Question: I want to insert into my table a column named 'S' that will get some string value based on a value it gets from a table column.
For example: 'for each ID (a.z)' I want to gets it's string value stored in another table. The string value is returned from another method that gets it through a Linq query.
- -
This is the structure of the information I need to get:
> a.z is the ID in the first square in table #1, from this ID I get another id in table #2, and from that I can get my string value that I need to display under column 'S'.

'''
var q = (from a in v.A join b in v.B
on a.i equals b.j
where a.k == "aaa" && a.h == 0
select new {T = a.i, S = someMethod(a.z).ToString()})
return q;
'''
The line 'S = someMethod(a.z).ToString()' causing the following error:
> Unable to cast object of type 'System.Data.Linq.SqlClient.SqlColumn'
to type 'System.Data.Linq.SqlClient.SqlMethodCall'.
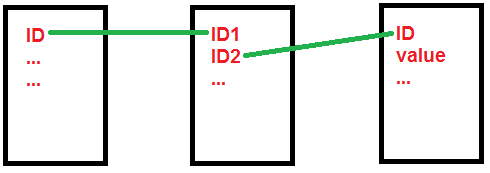
Answer: You have to execute your method call in 'Linq-to-Objects' context, because on the database side that method call will not make sense - you can do this using 'AsEnumerable()' - basically the rest of the query will then be evaluated as an in memory collection using 'Linq-to-Objects' and you can use method calls as expected:
'''
var q = (from a in v.A join b in v.B
on a.i equals b.j
where a.k == "aaa" && a.h == 0
select new {T = a.i, Z = a.z })
.AsEnumerable()
.Select(x => new { T = x.T, S = someMethod(x.Z).ToString() })
'''